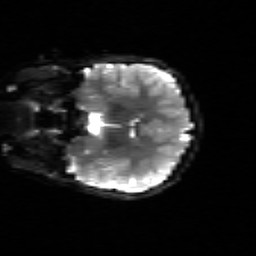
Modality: sbref
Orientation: coronal
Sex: female
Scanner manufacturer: siemens
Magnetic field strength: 3 T
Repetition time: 5 s
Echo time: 0.071 s